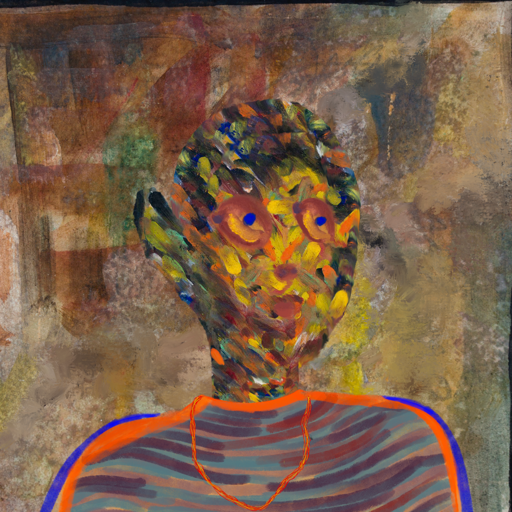
Background: Mosgoul, Head And Neck Side: An_Impression, Face Side: Mother_And_Son_Son, Bust: Experience, Hair Side: Blank, Head Accessory: Blank, Second Necklace: Gypsy_Mother_2, Necklace: Blank, Baby: Blank